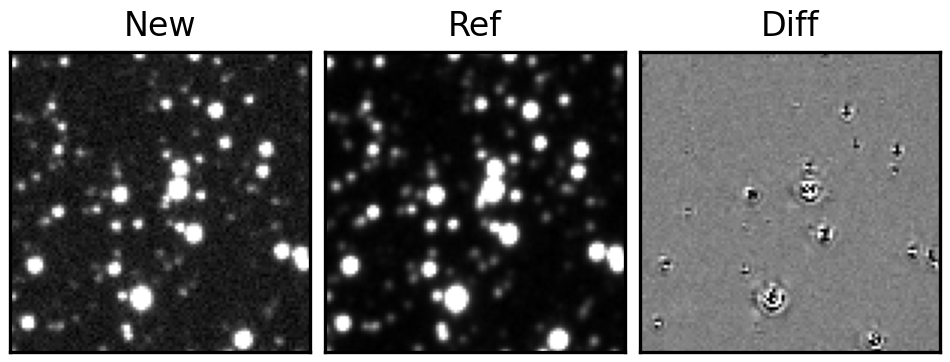
Label: bogus